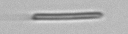
Label: fiber